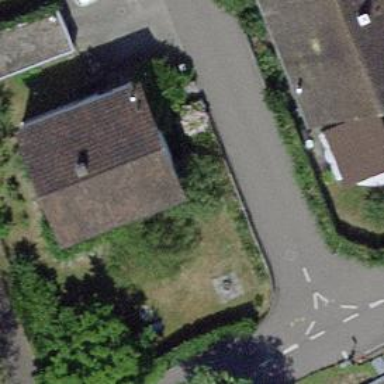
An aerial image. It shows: Detached building.